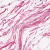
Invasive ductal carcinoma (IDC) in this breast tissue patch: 0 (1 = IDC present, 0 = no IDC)